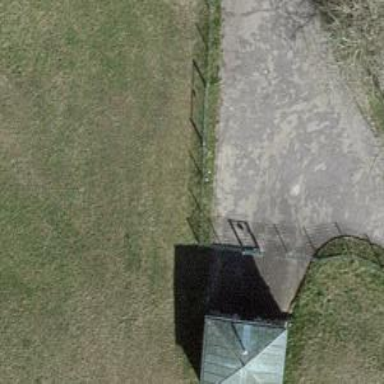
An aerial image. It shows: Gate.